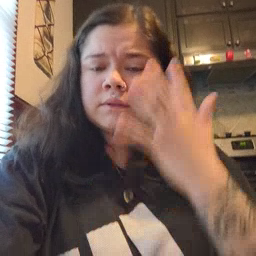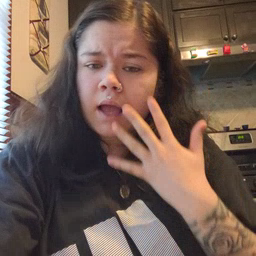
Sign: sad